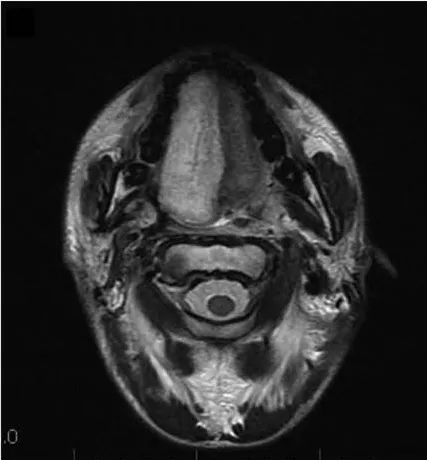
(A) MRI T2 axial scan revealed a suspected tumor recurrence on the right side of tongue.
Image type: radiology (mri)